Field crop: maize
Growth stage: 2
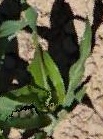
Species: maize